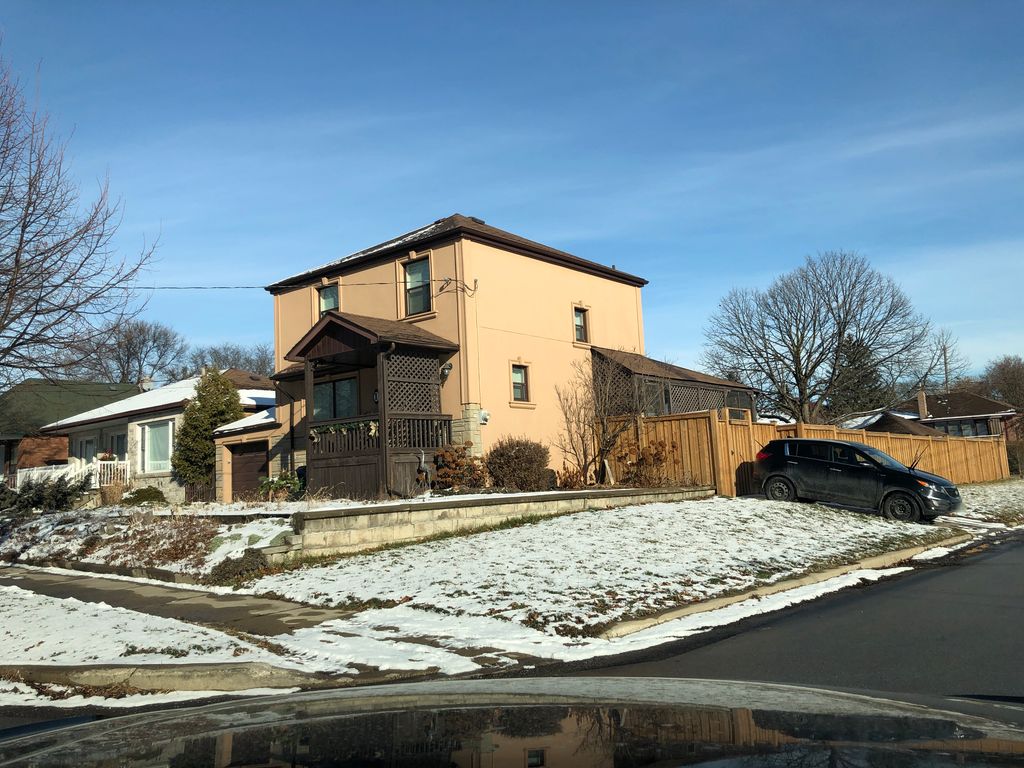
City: toronto